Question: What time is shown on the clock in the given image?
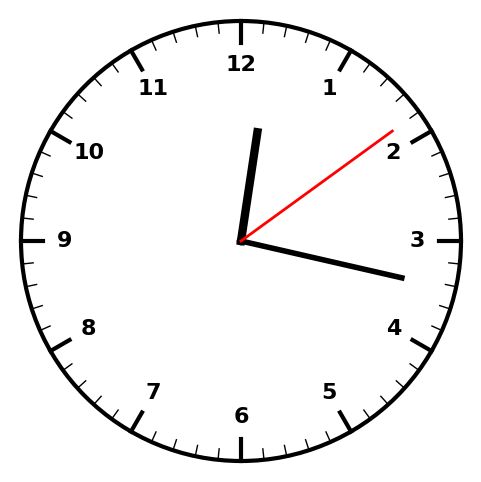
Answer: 12:17:09